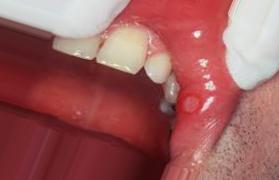
Condition: Mouth Ulcer